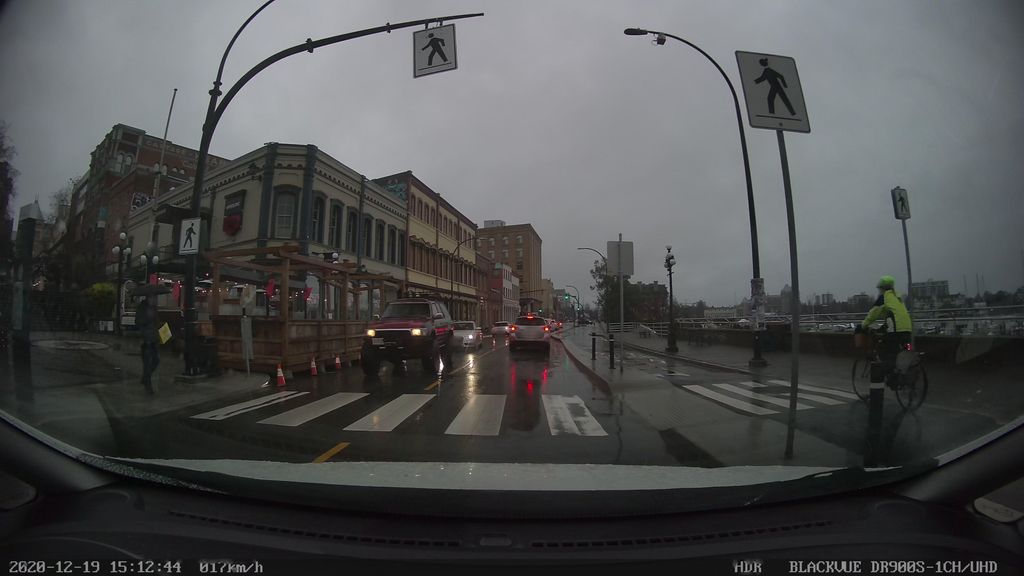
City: victoria